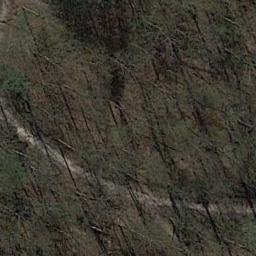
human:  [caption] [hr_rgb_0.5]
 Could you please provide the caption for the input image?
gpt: There is a road goes through the forest .

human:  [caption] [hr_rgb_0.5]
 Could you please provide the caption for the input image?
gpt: The forest has some sparse green trees and a road goes through the forest .

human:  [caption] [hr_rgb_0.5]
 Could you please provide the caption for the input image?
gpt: There is a bare land in this forest .

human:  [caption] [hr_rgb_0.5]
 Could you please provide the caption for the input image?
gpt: A narrow and curved earth road passes through the  forest with many withered trees .

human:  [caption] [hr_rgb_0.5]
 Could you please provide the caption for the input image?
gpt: A sparse forest with some withered trees and a winding path .